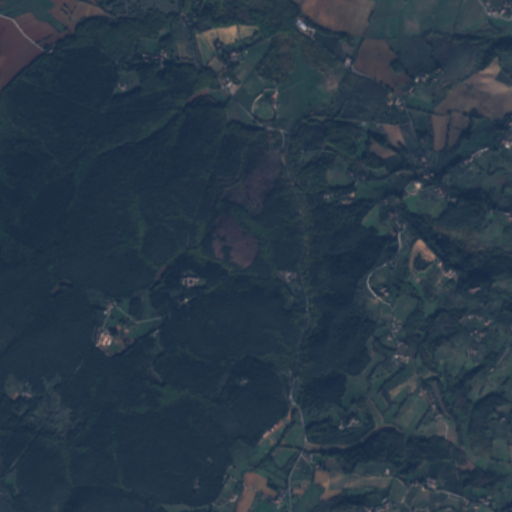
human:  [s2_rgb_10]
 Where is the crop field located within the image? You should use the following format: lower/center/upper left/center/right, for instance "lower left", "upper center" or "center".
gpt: The crop field is located in the lower center of the image.
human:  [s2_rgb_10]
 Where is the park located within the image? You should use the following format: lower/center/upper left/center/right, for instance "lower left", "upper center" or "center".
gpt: The park is located in the upper right of the image.
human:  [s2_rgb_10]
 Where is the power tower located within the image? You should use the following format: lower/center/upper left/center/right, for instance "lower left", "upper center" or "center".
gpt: The power tower is located in the upper left of the image.
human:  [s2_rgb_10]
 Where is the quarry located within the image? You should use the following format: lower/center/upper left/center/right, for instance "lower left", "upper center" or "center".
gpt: The quarry is located in the center of the image.
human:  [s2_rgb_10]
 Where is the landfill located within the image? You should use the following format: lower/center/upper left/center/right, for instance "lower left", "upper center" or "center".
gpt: There is no landfill in the image.